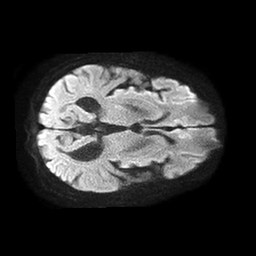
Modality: TRACE
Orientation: axial
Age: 65
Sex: female
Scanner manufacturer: philips
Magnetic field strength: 1.5 T
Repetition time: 4.6 s
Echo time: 0.08517 s